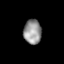
Tissue: lung
Cell type: T cells
Senescence score: 0.2082
Nuclear area (px): 429
Mean DAPI intensity: 147.837